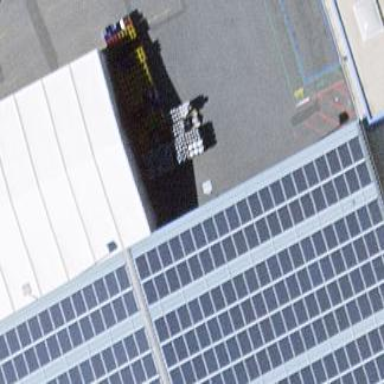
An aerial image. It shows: Solar power generator using photovoltaic panels.